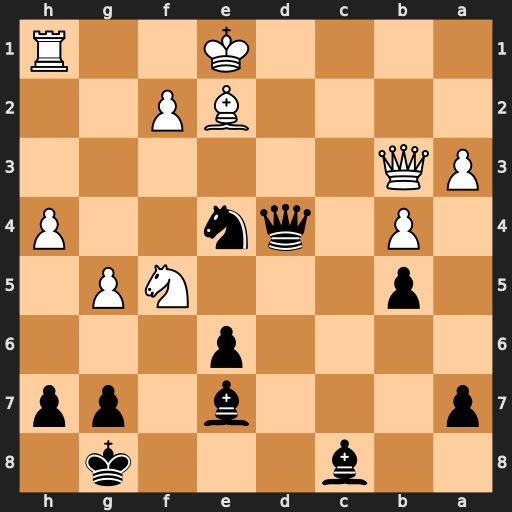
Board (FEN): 2b3k1/p3b1pp/4p3/1p3NP1/1P1qn2P/PQ6/4BP2/4K2R
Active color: b
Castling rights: K
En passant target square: -
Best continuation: Qxf2+ Kd1 Qxf5